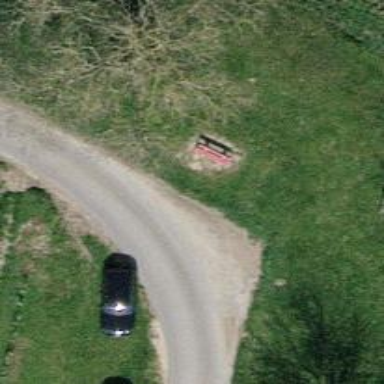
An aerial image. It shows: Bench for seating.